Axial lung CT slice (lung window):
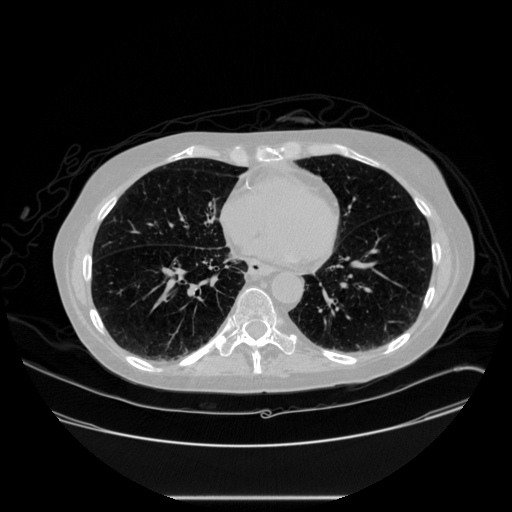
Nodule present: no